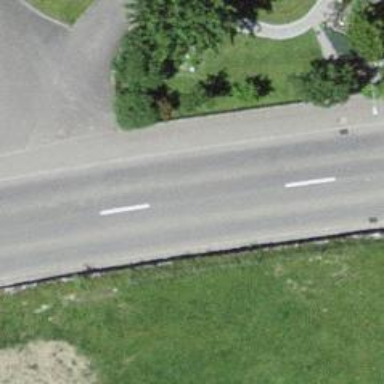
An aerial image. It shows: Tertiary road with asphalt surface.